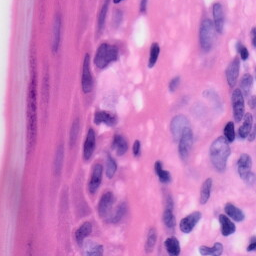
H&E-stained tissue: Skin